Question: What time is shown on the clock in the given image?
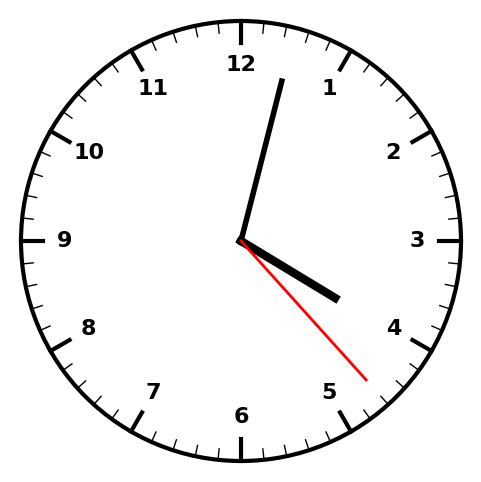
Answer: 04:02:23